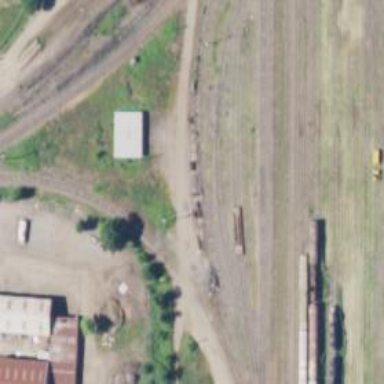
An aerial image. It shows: Railway siding for service.